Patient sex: F
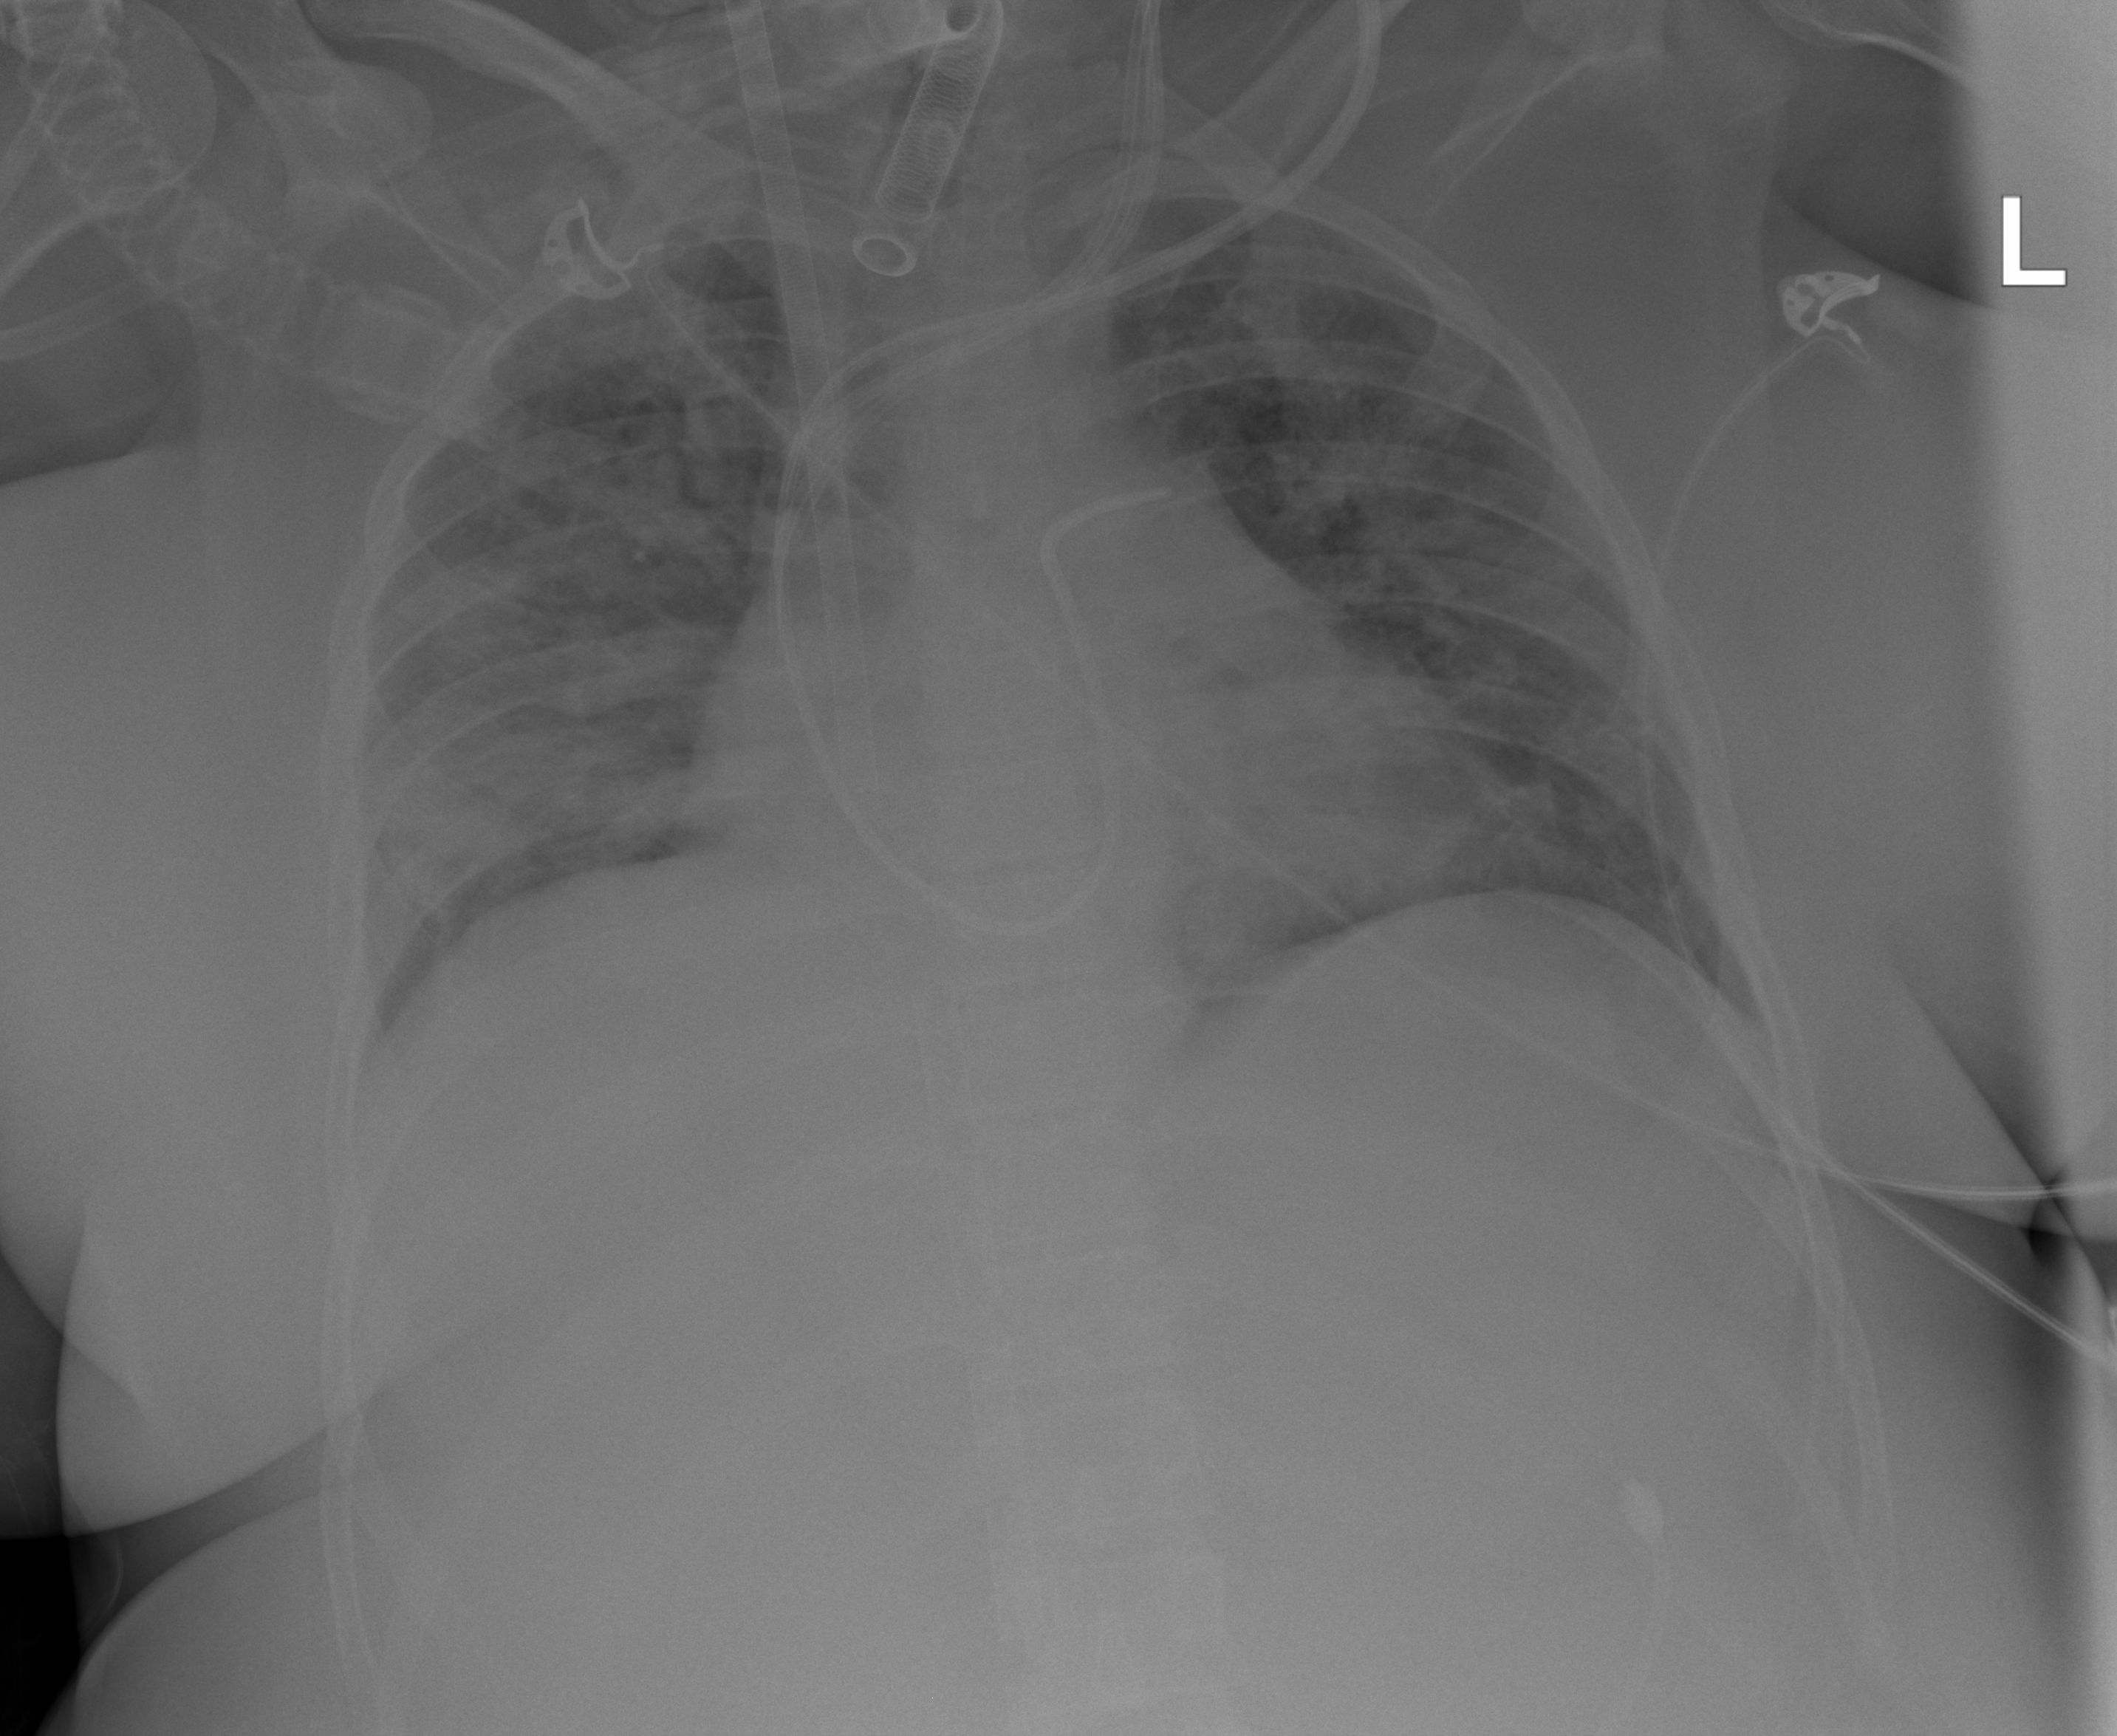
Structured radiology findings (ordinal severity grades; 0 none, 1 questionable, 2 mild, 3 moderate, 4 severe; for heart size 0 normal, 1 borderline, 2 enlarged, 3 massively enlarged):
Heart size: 2
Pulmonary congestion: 2
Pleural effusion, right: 1
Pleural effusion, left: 0
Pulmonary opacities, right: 4
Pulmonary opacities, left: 4
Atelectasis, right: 3
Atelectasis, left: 3